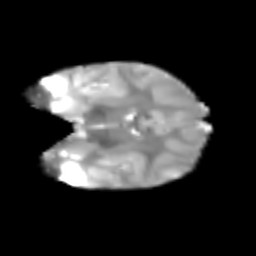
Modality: T2w
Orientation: coronal
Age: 6
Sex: female
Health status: healthy